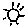
Label: sun